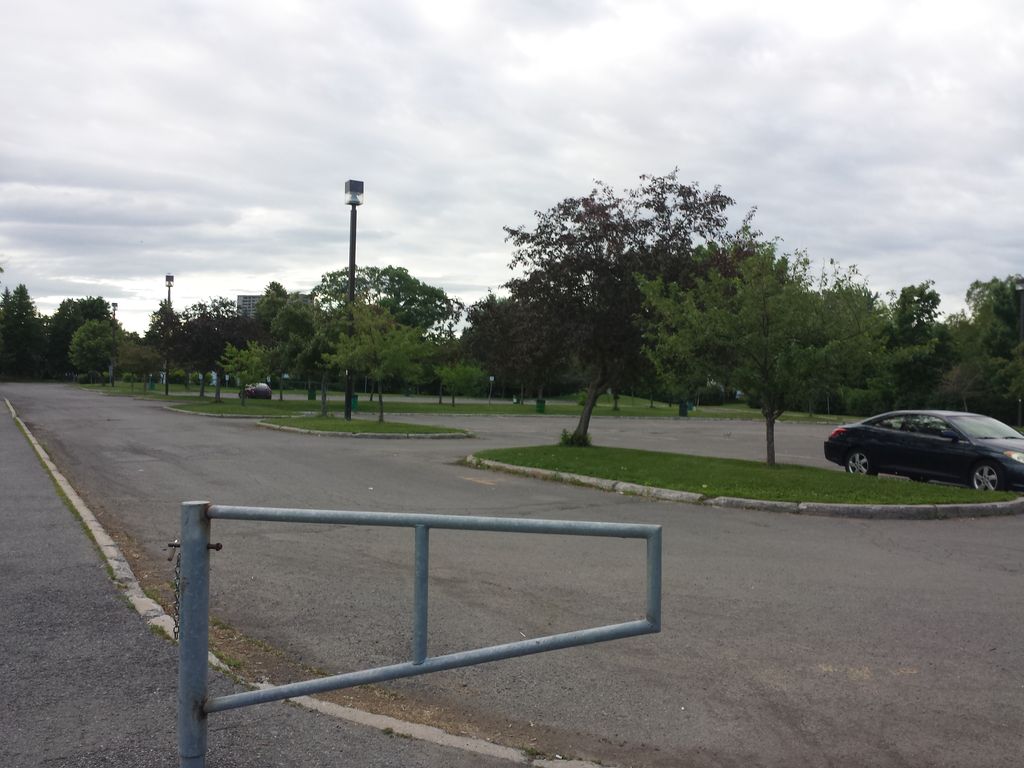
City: ottawa-gatineau